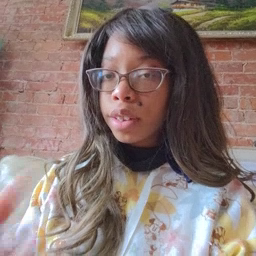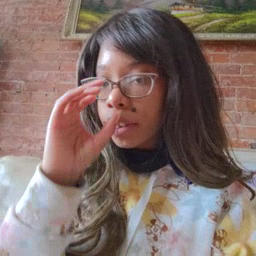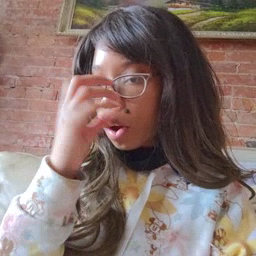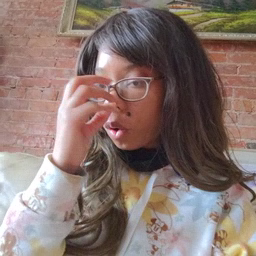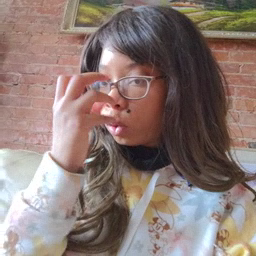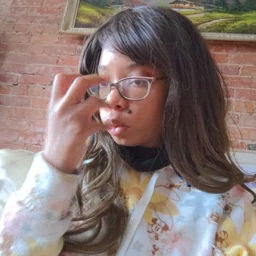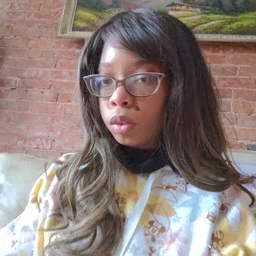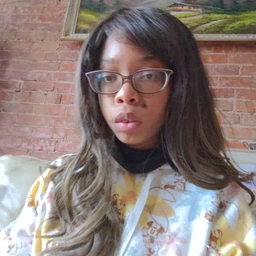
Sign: clown